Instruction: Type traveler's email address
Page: traveler
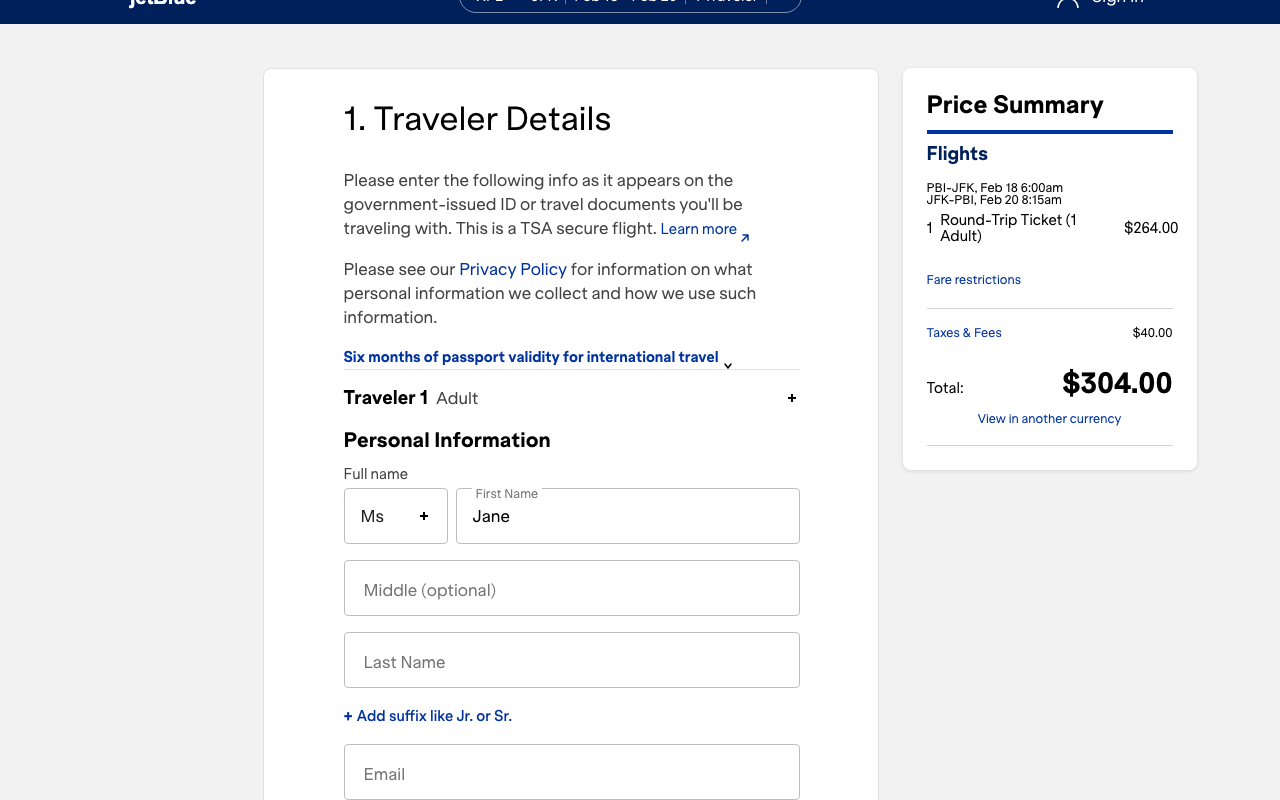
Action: type